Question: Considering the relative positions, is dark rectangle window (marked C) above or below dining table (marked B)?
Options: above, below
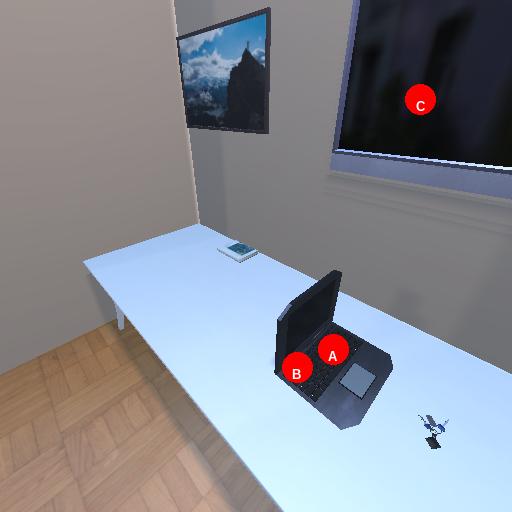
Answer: above